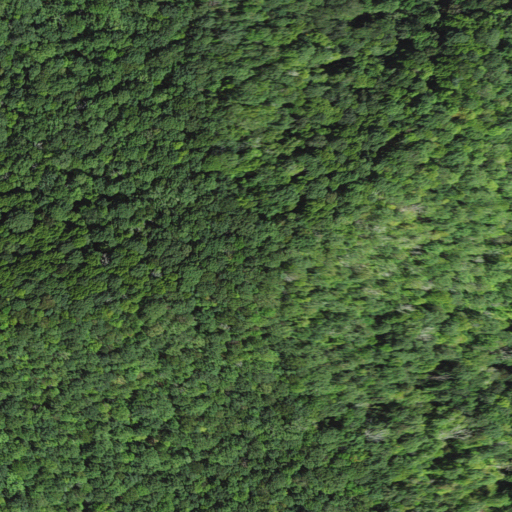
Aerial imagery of mountain in North Carolina named Rocky Cove Knob containing deciduous forest and mixed forest